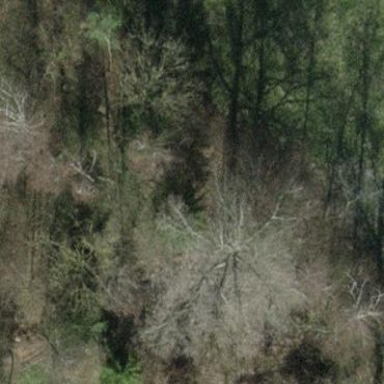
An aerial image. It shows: Forest with mix of leaf types.